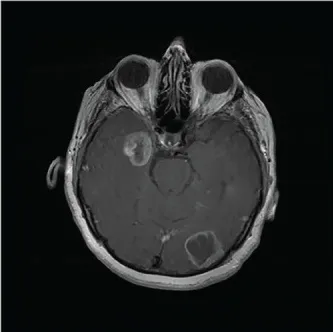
Complete response of 2 asymptomatic brain metastases in patient case 3. Magnetic resonance imaging scans of patient case 3:. With 2 brain metastases in the left occipital lobe, and ,right temporal lobe prior to starting avelumab (May 9, 2018).
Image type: radiology (mri)